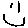
Label: smiley face